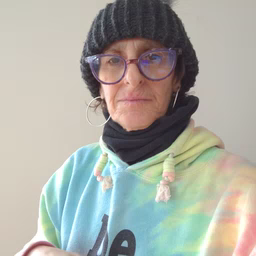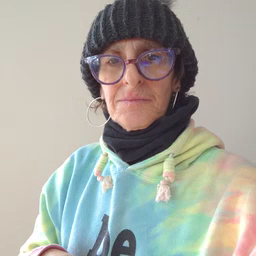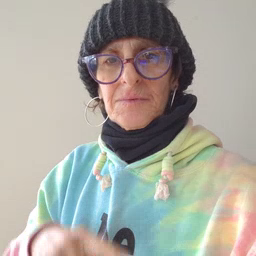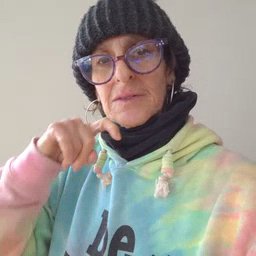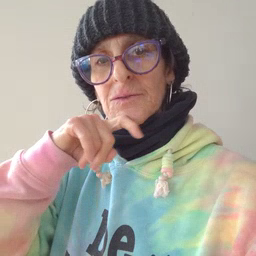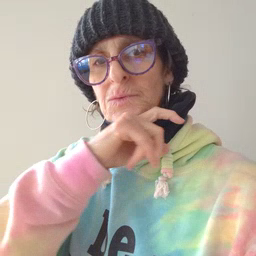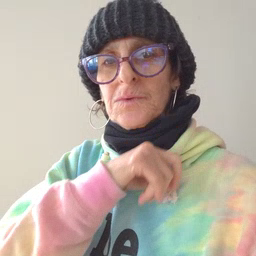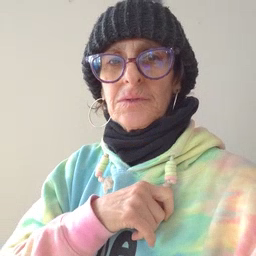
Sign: cereal